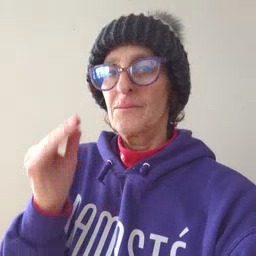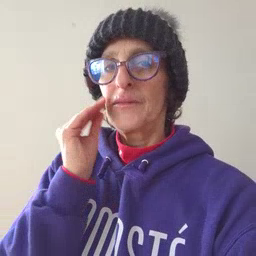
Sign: flower